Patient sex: M
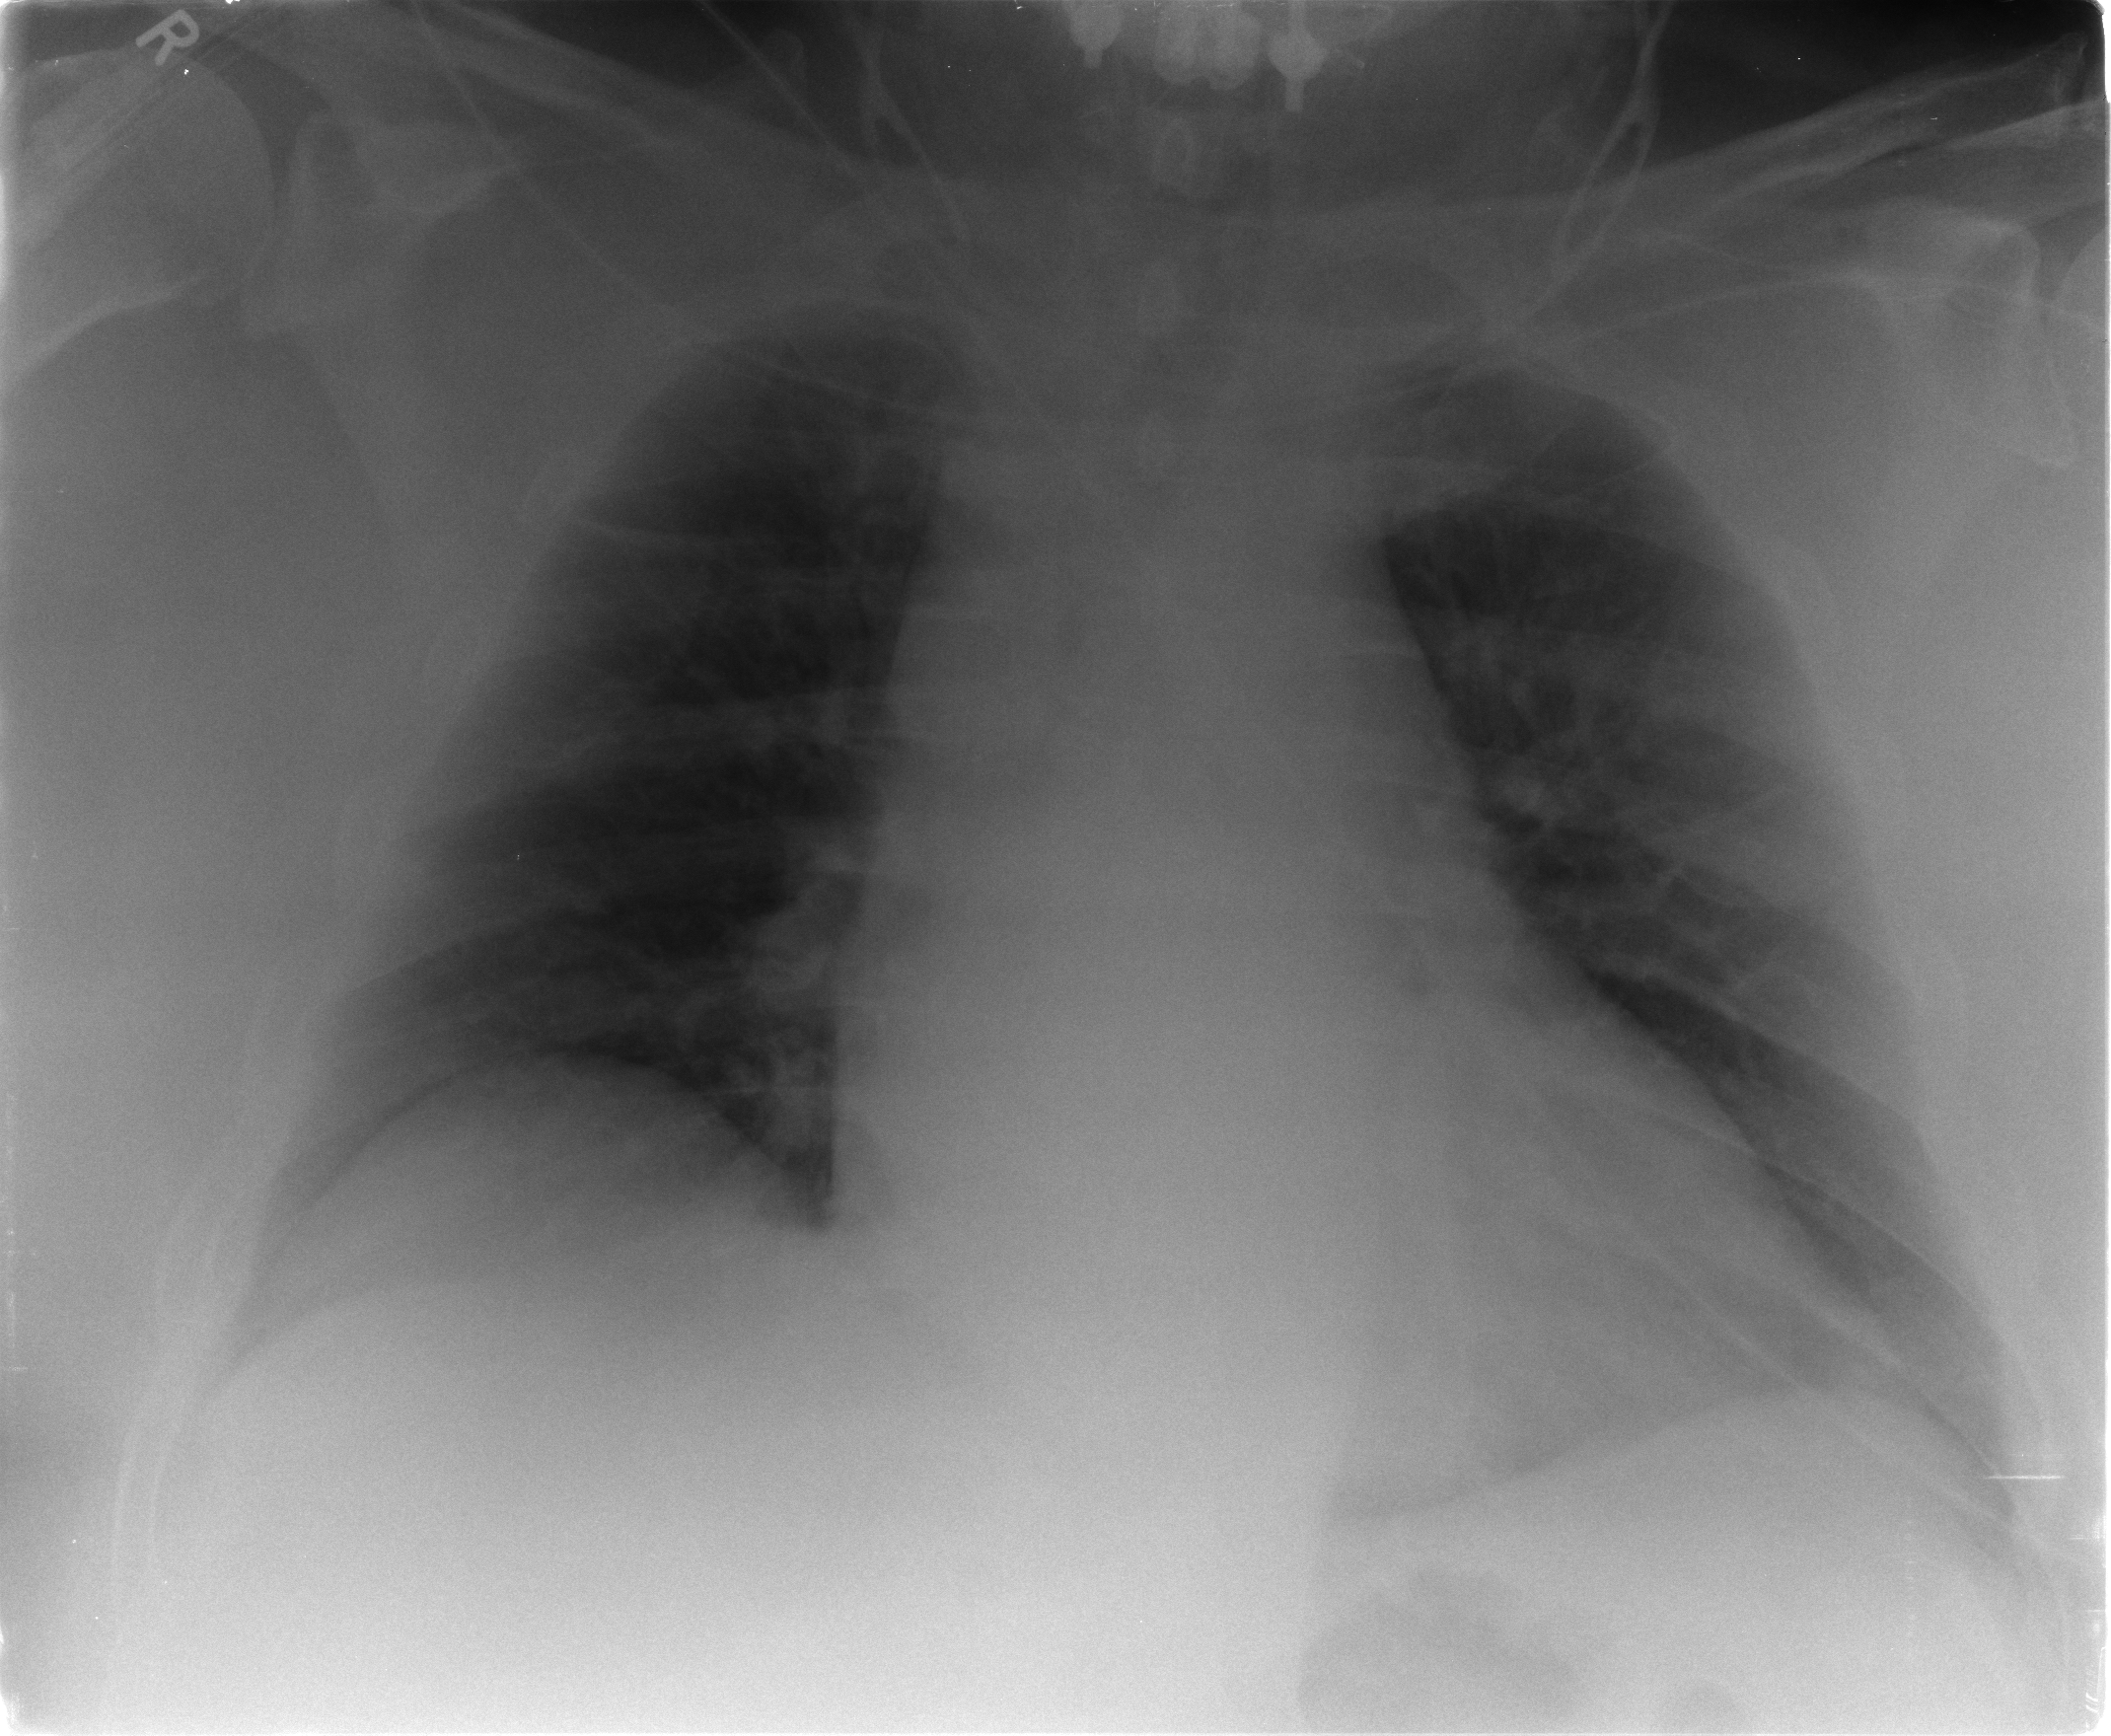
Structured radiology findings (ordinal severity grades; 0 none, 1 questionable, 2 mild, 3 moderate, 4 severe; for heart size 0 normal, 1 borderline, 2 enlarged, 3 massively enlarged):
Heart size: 2
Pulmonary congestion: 0
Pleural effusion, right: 0
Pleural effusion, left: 1
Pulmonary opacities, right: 0
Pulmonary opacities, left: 0
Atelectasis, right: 0
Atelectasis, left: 2